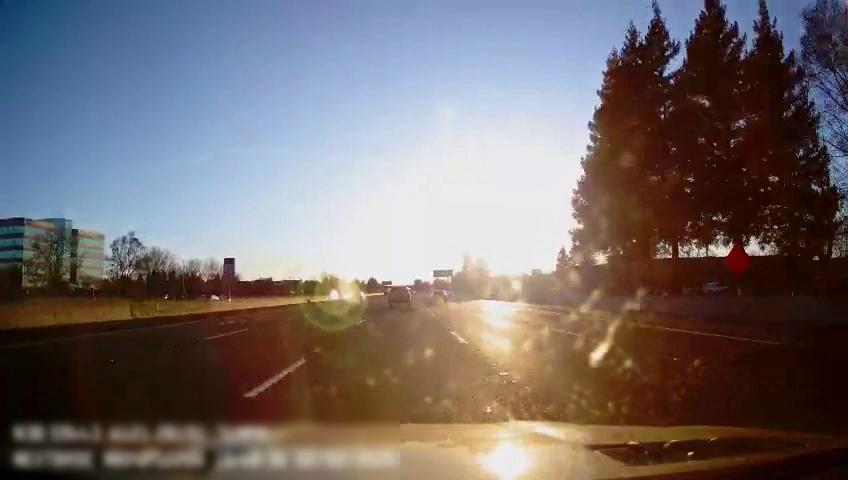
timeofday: Day
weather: Sunny
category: Drivable Space
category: Vehicles | Car
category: Vehicles | Truck
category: Vehicles | Car
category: Vehicles | Car
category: Vehicles | Car
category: Lanes | Alternate Lane
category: Lanes | Alternate Lane
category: Lanes | Current Lane
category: Lanes | Current Lane
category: Lanes | Alternate Lane
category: Lanes | Alternate Lane
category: Traffic | Signs
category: Traffic | Signs
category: Traffic | Signs
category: Traffic | Signs